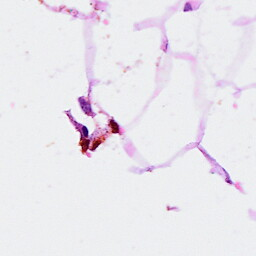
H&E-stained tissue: Breast